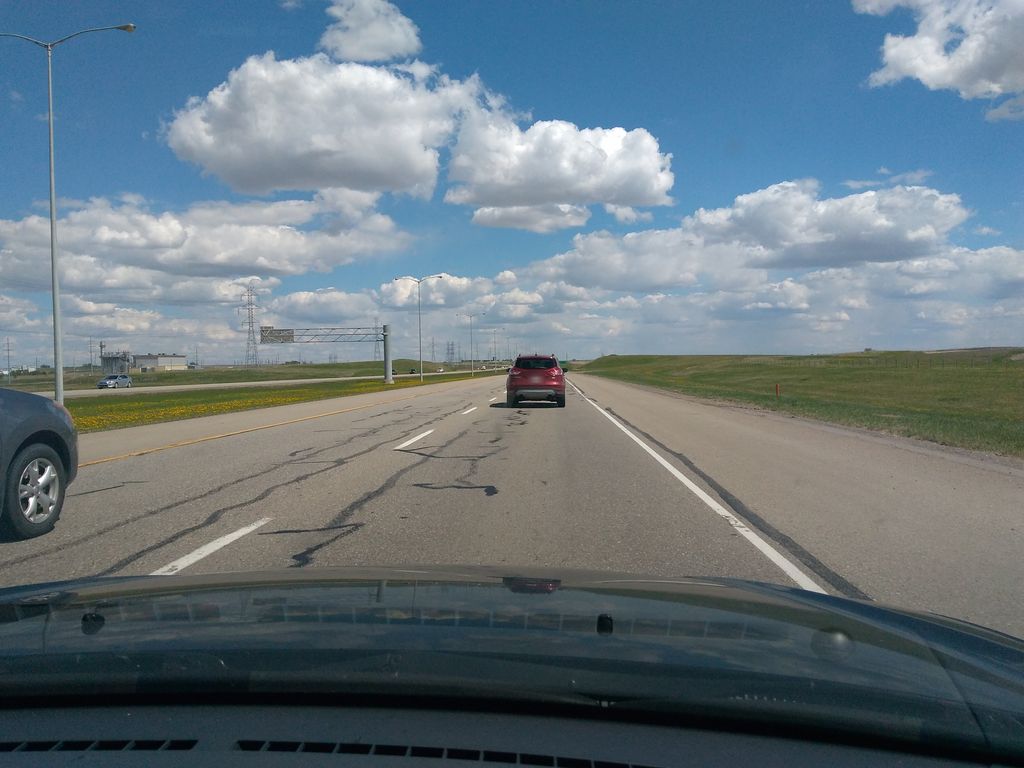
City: calgary